Question: How do I turn off autofit in word tables using C#? I use class
'''
DocumentFormat.OpenXml.Wordprocessing.Table.
'''
I mean this option:

I want uncheck this.
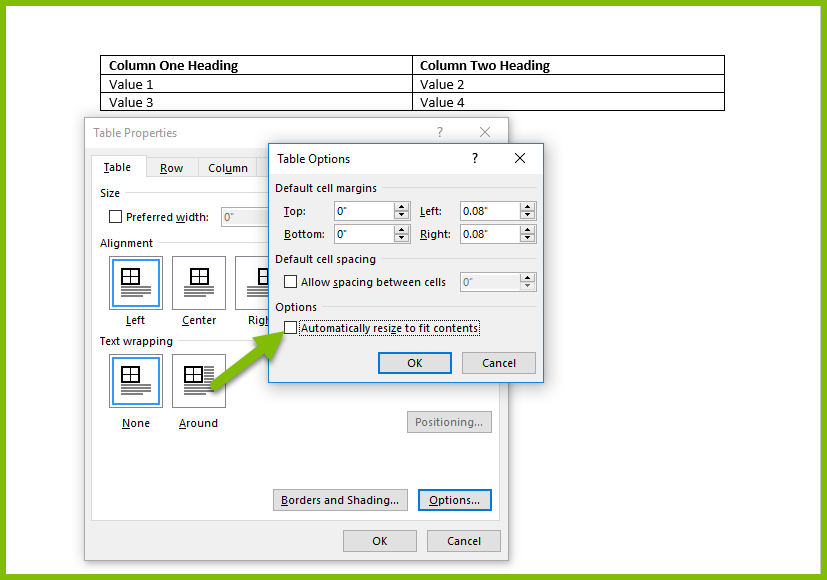
Answer: '''
TableProperties tp = new TableProperties(
new TableLayout { Type = TableLayoutValues.Fixed }
);
Table t = new Table(tp);
'''
Make sure to add the tablelayout property to the tableproperties adding stuff like tablestyles, etc.